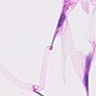
Metastatic tissue present: no